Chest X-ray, PA view. Patient: 48 years old, sex M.
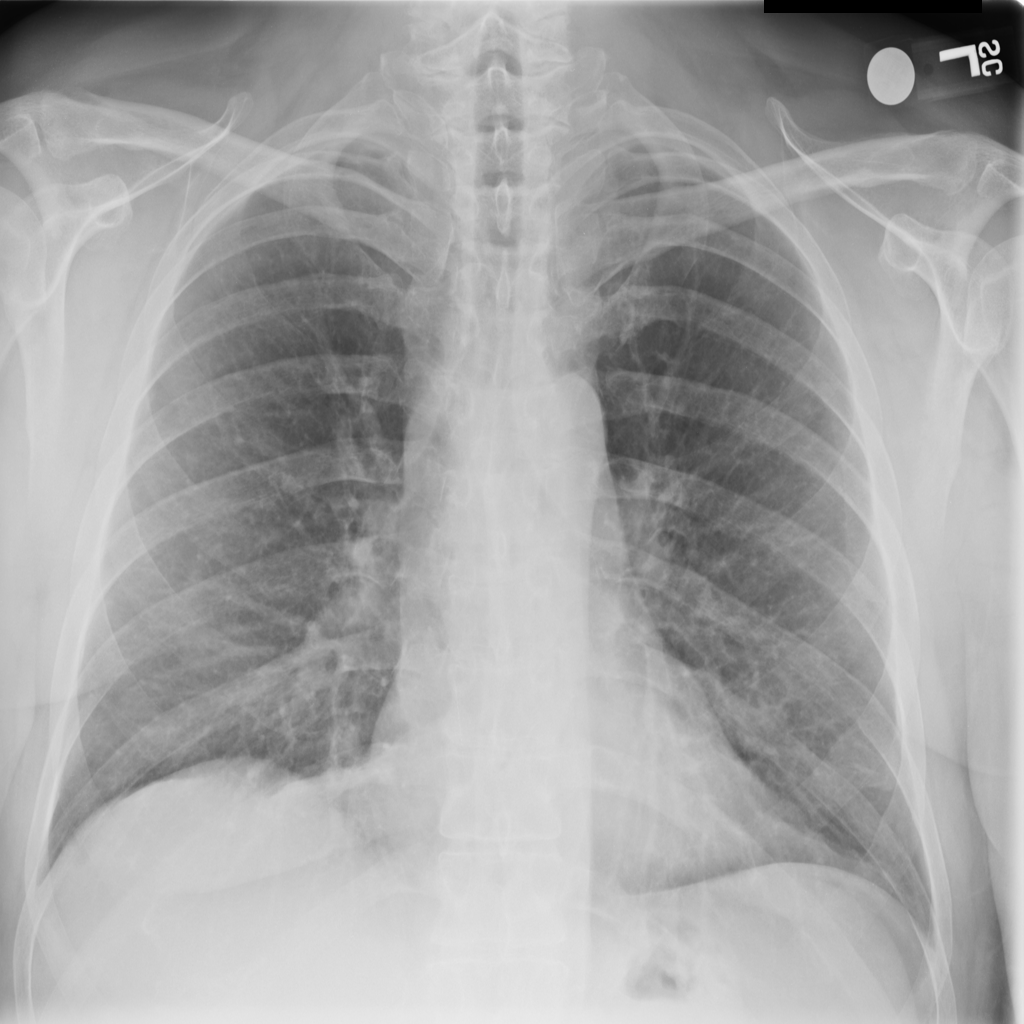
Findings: No Finding